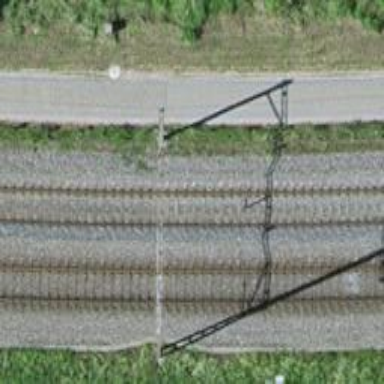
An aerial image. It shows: Railway with electrified contact lines.